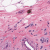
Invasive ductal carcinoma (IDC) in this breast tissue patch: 0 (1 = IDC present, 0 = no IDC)